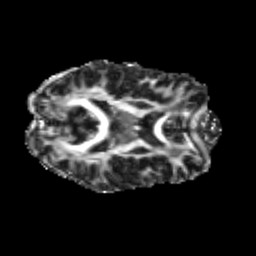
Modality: FA
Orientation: axial
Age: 24
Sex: female
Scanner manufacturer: siemens
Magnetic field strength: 3 T
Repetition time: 3.5 s
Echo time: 0.104 s